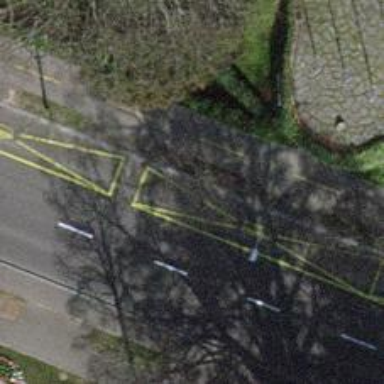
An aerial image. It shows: Avenue lined with trees.